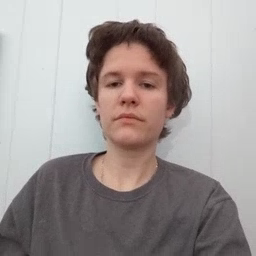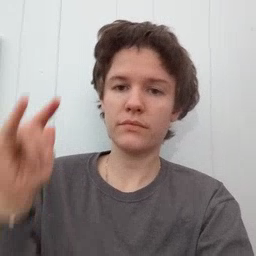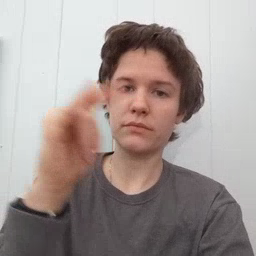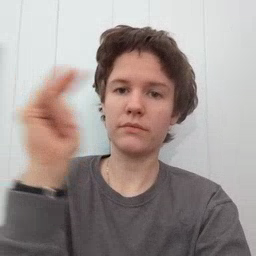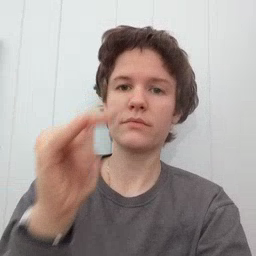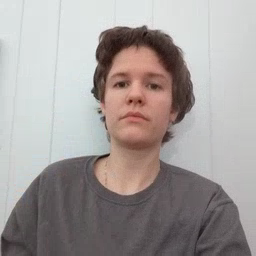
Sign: airplane